Field crop: maize
Growth stage: 2
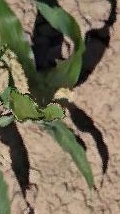
Species: maize